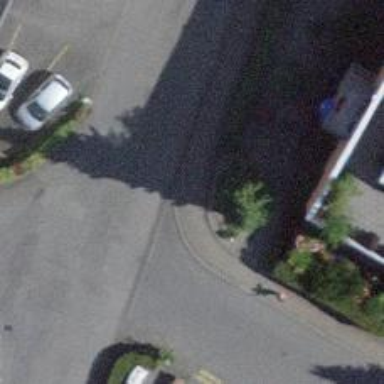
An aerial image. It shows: Sidewalk along the footway.